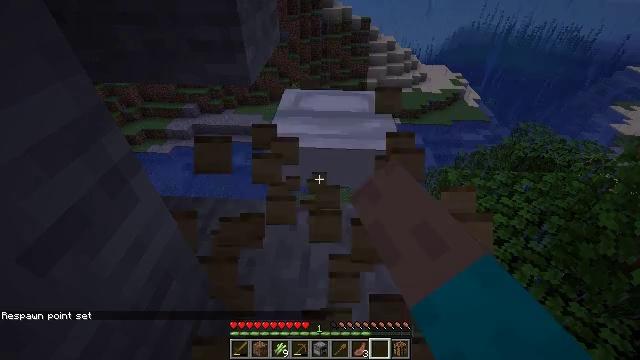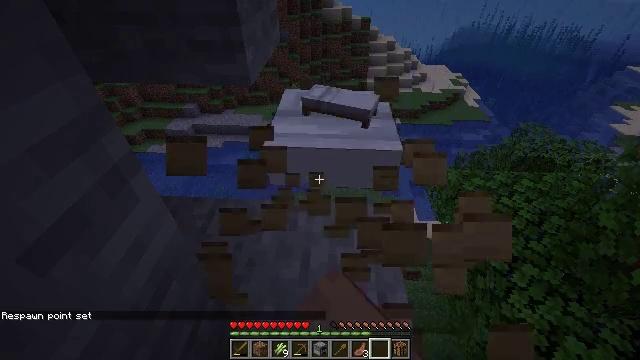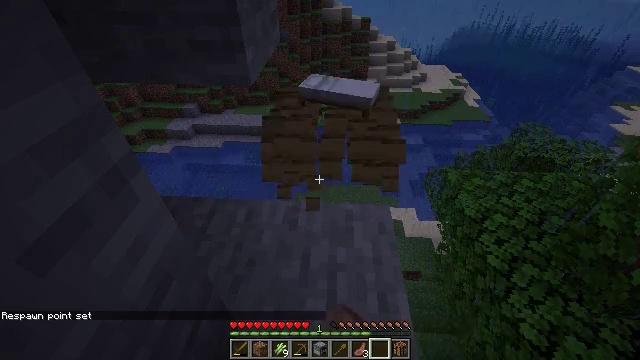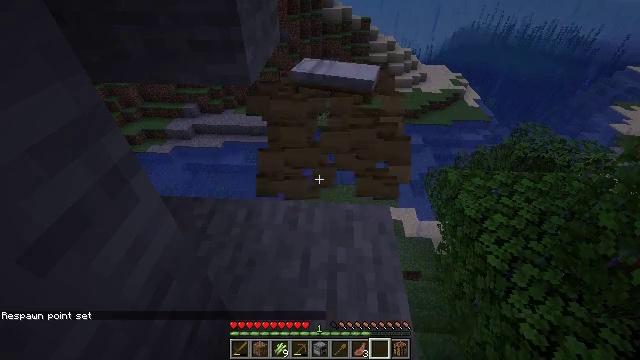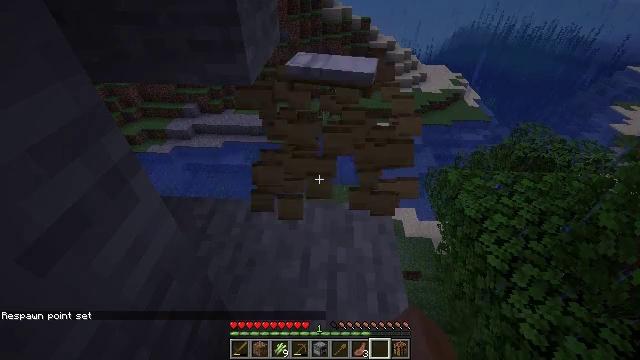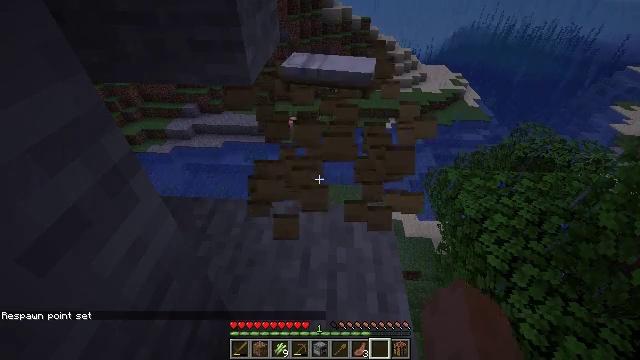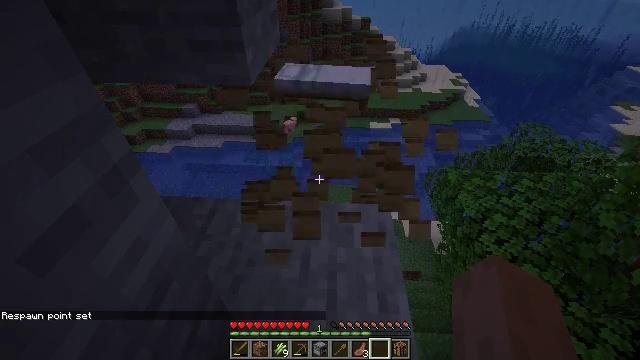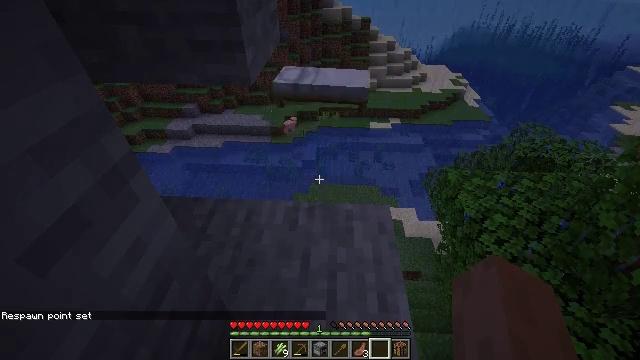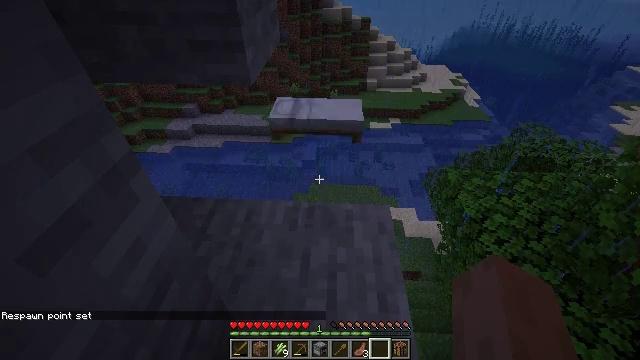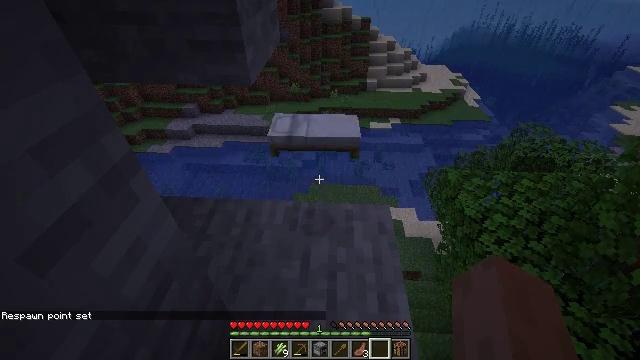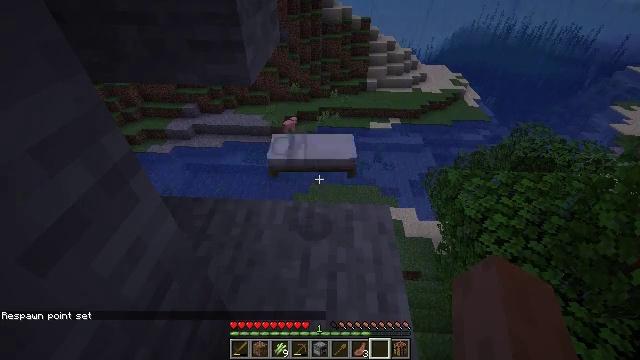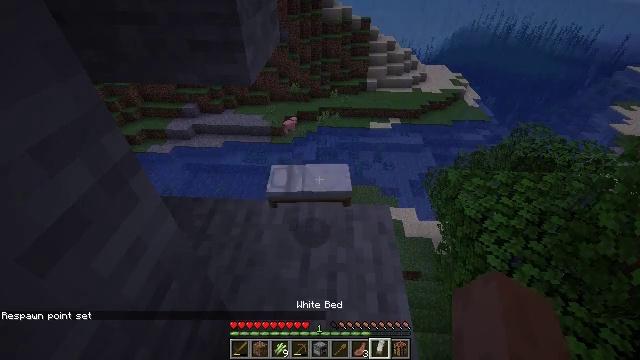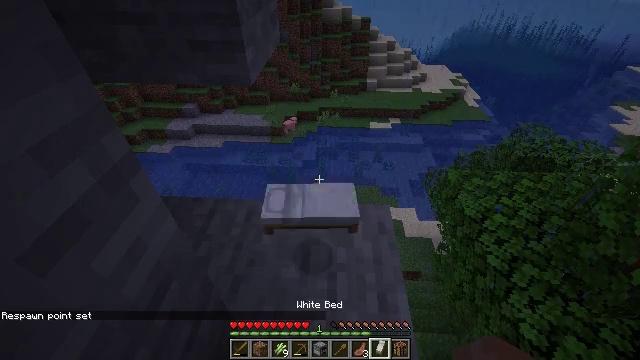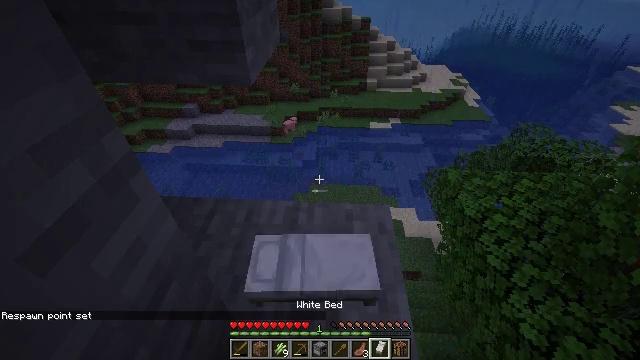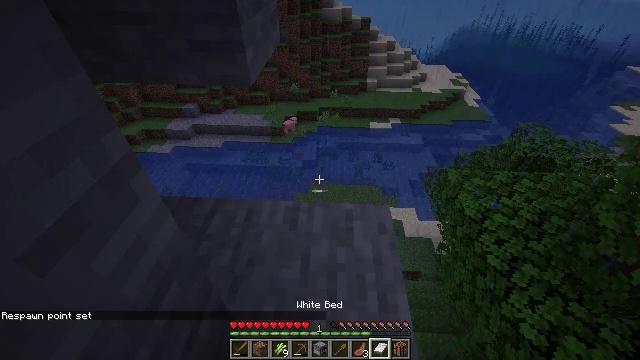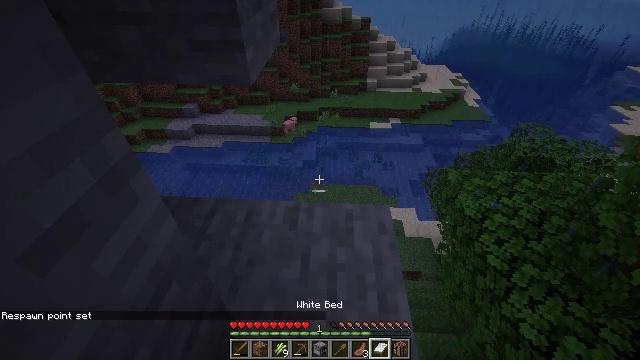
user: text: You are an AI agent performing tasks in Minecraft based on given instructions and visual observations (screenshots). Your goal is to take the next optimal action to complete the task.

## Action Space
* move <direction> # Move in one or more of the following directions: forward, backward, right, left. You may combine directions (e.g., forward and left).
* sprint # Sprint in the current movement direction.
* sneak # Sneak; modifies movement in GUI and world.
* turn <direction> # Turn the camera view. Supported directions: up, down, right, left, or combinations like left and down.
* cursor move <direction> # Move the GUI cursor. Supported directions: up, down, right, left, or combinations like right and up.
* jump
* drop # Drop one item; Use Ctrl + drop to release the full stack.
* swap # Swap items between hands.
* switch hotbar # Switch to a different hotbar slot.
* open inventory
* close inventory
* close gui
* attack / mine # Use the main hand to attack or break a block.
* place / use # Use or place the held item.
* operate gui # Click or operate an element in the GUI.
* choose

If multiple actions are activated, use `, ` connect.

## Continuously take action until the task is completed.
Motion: motion action
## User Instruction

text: Gather sugar cane for crafting.
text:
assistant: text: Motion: attack / mine
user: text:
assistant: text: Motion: attack / mine
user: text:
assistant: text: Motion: attack / mine
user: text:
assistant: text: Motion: attack / mine
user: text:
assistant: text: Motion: no_op
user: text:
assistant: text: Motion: no_op
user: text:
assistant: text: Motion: no_op
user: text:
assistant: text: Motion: no_op
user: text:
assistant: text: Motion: no_op
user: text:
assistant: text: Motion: no_op
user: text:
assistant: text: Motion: no_op
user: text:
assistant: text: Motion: no_op
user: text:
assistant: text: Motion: no_op
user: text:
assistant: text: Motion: no_op
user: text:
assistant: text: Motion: no_op
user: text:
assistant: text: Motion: no_op
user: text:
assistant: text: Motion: no_op
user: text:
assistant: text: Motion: no_op
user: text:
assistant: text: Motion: no_op
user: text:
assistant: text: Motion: no_op
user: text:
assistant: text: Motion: no_op
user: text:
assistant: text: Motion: no_op
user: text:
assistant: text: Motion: no_op
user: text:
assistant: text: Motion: no_op
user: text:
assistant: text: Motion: no_op
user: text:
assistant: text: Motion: no_op
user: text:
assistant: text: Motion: turn right and up
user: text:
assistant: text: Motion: turn right and up
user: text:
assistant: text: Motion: turn right and up
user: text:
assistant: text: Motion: turn right and up